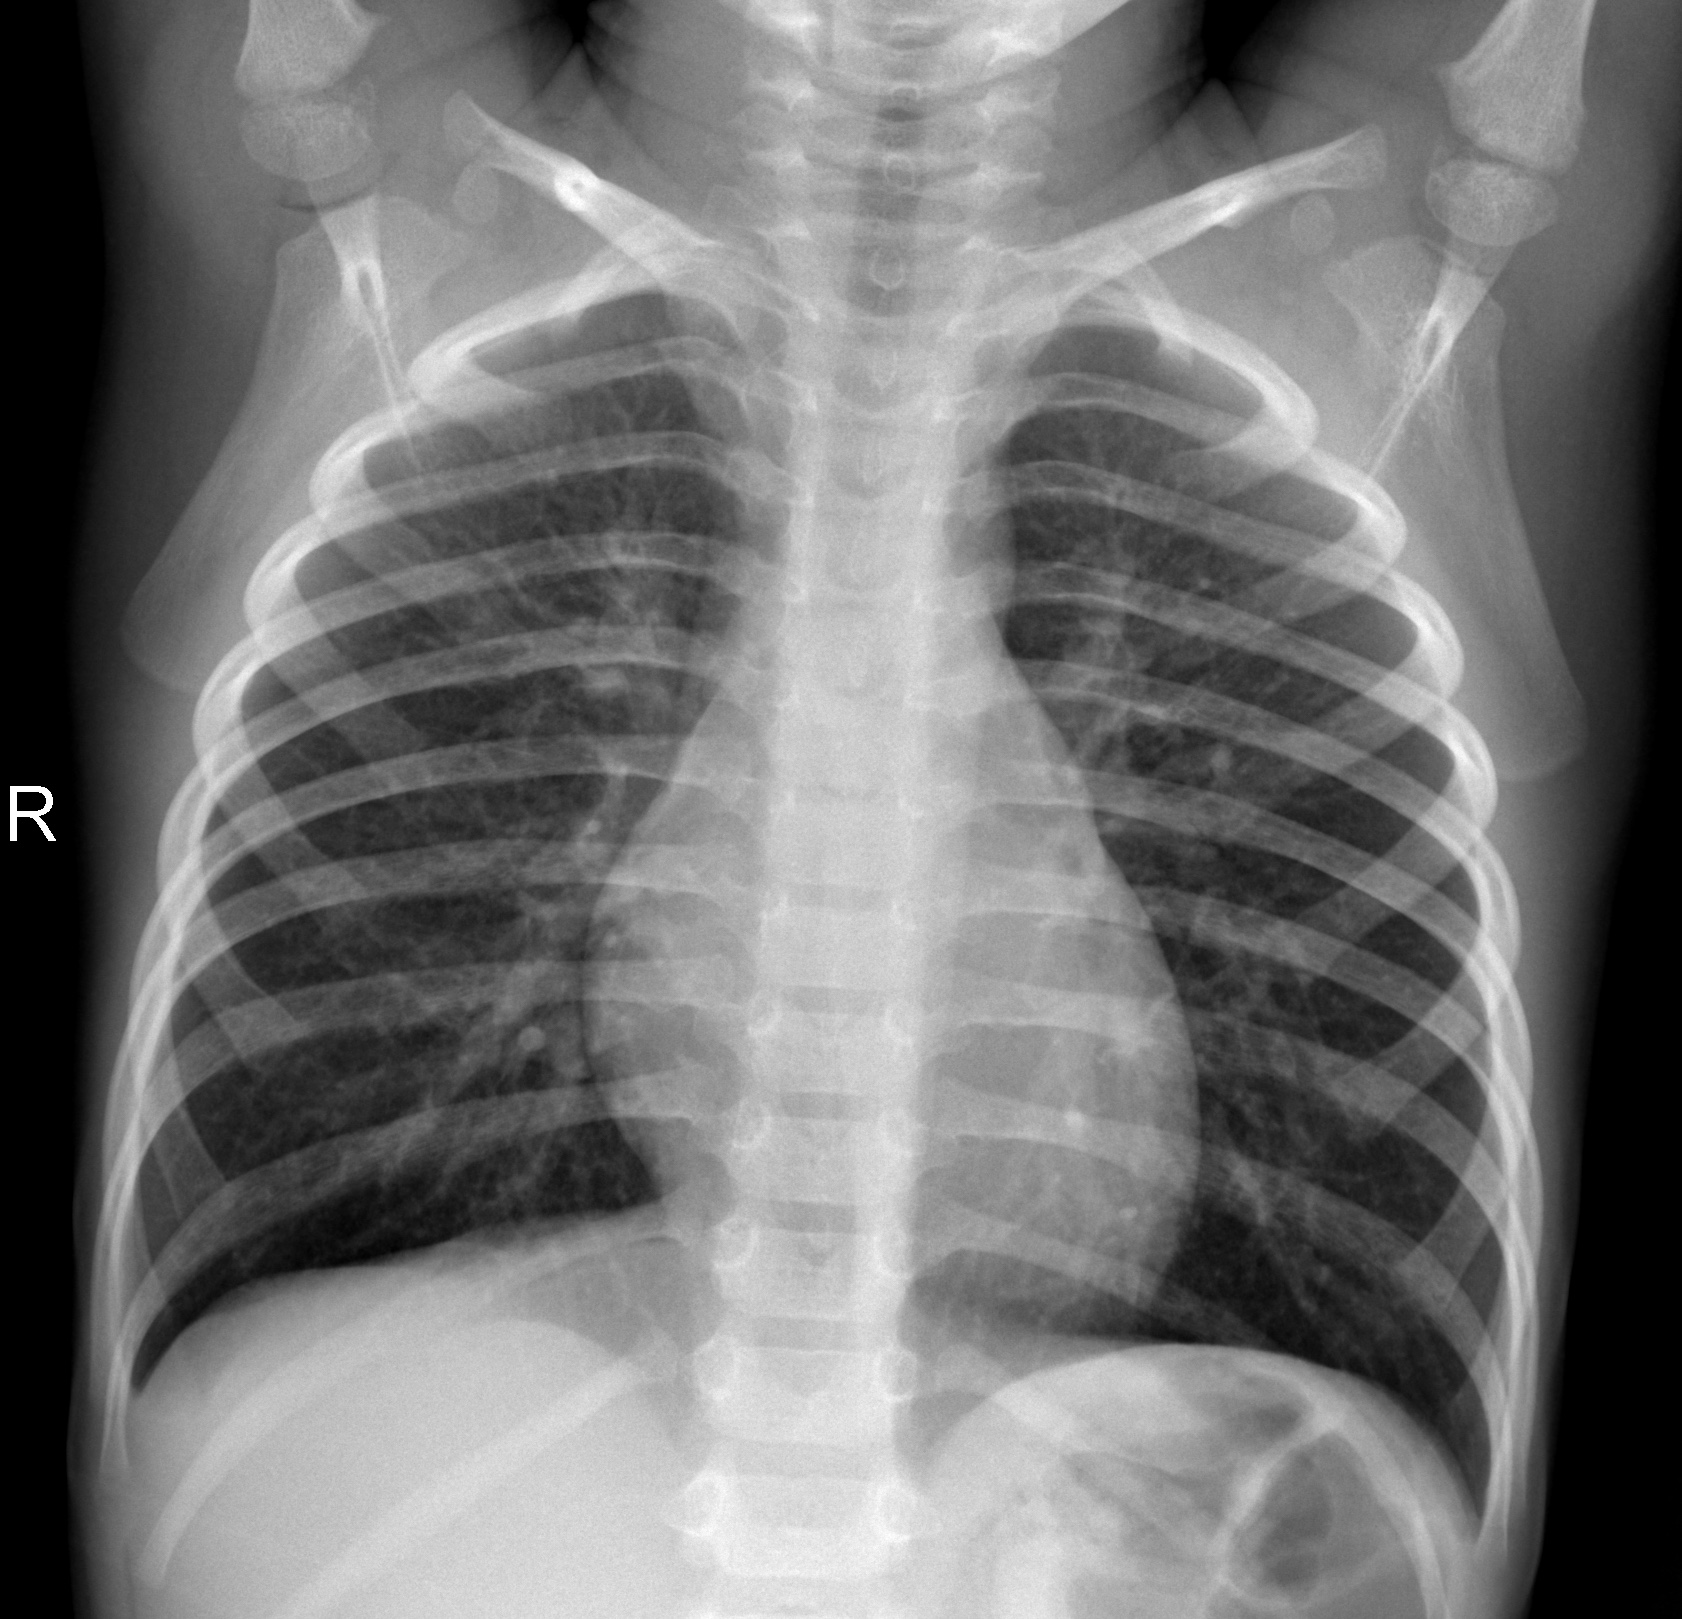
Diagnosis: NORMAL